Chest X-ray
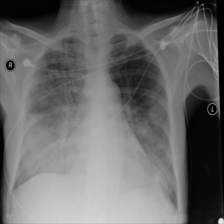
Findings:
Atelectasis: negative
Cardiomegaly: negative
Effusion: negative
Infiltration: positive
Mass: negative
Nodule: negative
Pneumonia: negative
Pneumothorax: negative
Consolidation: negative
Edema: negative
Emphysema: negative
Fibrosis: negative
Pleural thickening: negative
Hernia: negative